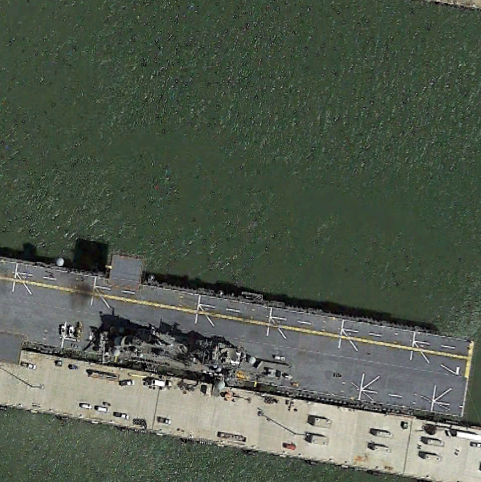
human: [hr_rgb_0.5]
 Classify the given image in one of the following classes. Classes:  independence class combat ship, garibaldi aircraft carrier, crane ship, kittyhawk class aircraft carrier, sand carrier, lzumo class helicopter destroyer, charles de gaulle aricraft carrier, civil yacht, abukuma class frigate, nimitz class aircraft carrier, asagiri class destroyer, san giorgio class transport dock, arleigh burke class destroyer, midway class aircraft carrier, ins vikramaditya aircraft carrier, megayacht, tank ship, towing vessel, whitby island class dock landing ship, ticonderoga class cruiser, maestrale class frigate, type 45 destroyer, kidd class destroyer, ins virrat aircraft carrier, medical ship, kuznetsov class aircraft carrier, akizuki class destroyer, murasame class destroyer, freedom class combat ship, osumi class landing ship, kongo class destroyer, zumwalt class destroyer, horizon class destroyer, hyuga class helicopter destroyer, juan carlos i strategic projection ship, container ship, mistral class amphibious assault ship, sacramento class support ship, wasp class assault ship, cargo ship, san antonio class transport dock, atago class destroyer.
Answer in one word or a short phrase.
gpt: Wasp class assault ship